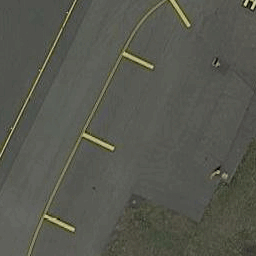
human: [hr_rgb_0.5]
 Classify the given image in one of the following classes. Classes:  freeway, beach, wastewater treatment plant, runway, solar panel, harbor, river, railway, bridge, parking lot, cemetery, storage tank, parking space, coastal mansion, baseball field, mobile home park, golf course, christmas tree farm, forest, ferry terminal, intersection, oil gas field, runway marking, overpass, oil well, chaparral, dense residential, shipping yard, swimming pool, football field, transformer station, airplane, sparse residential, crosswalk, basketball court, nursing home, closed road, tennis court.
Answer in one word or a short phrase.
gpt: runway marking